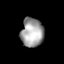
Tissue: lung
Cell type: Epithelial cells
Senescence score: 0.1892
Nuclear area (px): 634
Mean DAPI intensity: 162.527